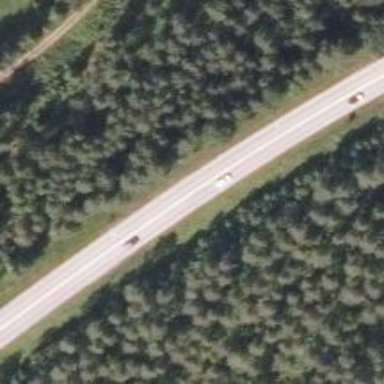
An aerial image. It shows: Asphalt road classified as trunk highway.